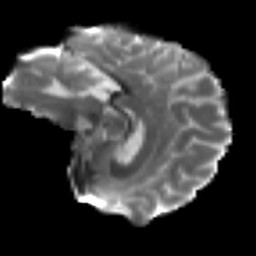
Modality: T2w
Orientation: sagittal
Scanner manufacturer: siemens
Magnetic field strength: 3 T
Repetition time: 3.6 s
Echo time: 0.092 s